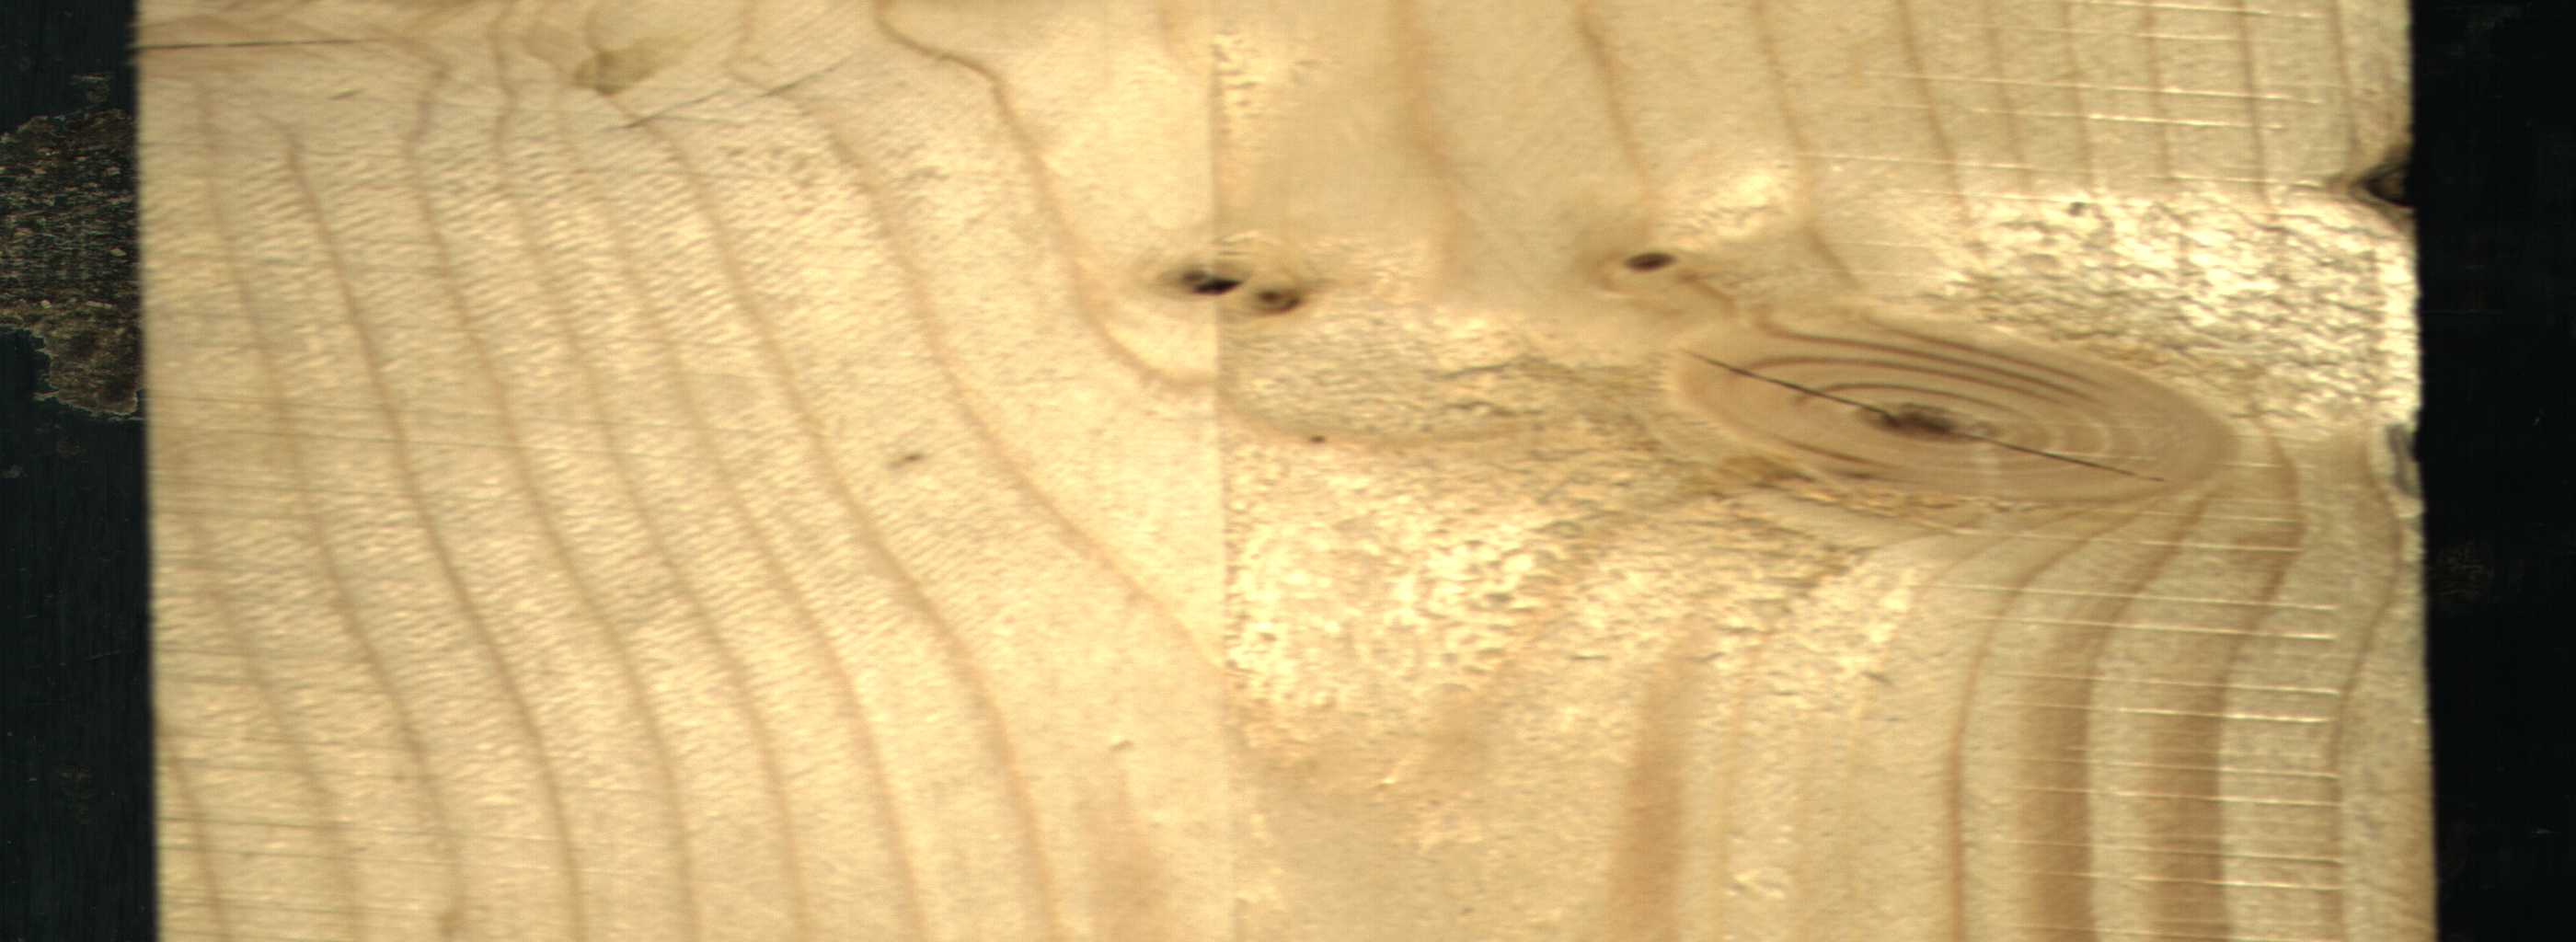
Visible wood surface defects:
knot_with_crack
Dead_Knot
Dead_Knot
Live_Knot
Live_Knot